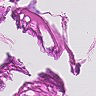
Metastatic tissue present: no